Breast ultrasound image
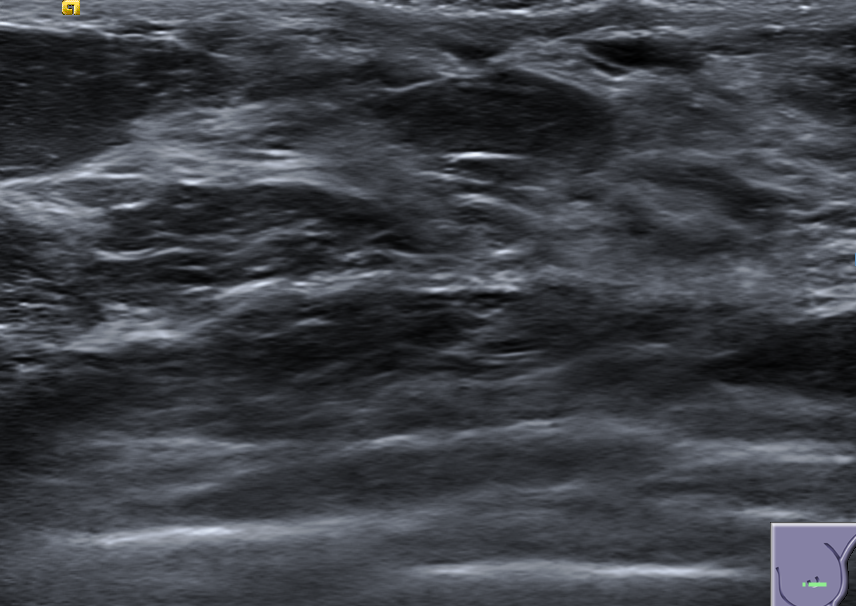
Diagnosis: normal